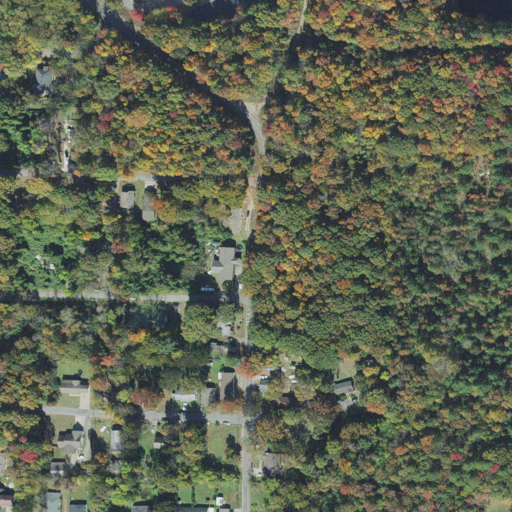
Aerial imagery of mountain in Arkansas named Picron Hill containing open development, low intensity development, deciduous forest, medium intensity development, evergreen forest, and high intensity development